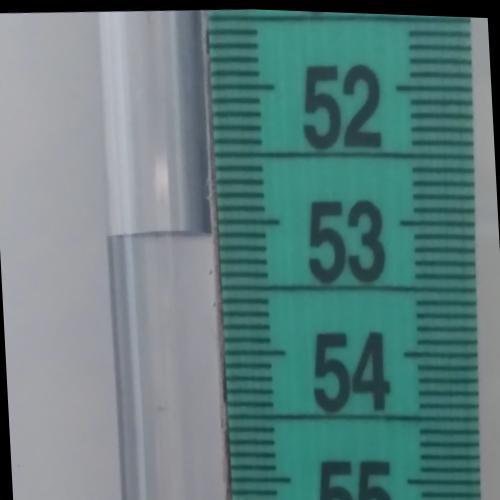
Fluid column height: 53.1 cm